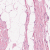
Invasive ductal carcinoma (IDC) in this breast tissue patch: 0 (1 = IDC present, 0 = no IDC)